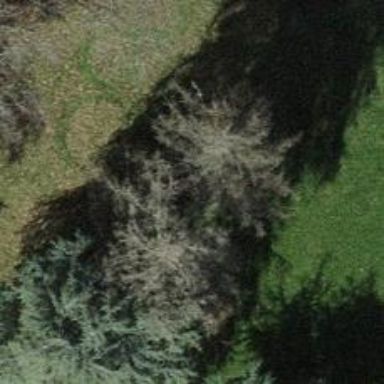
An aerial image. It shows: Single tag "natural: tree."